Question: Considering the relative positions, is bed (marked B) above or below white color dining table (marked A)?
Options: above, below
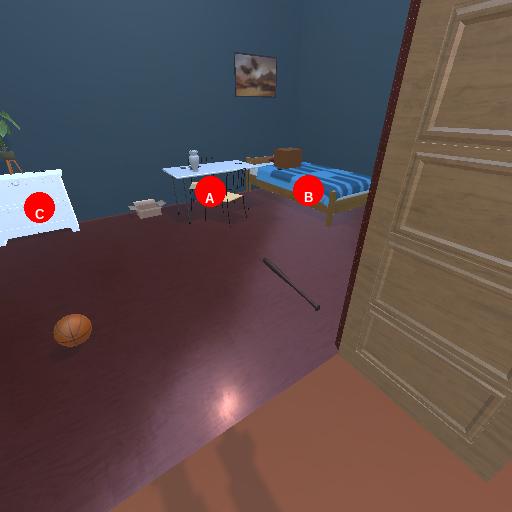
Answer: above